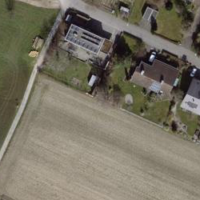
EUNIS habitat code: 55
Species observed at this site:
Cosmos bipinnatus